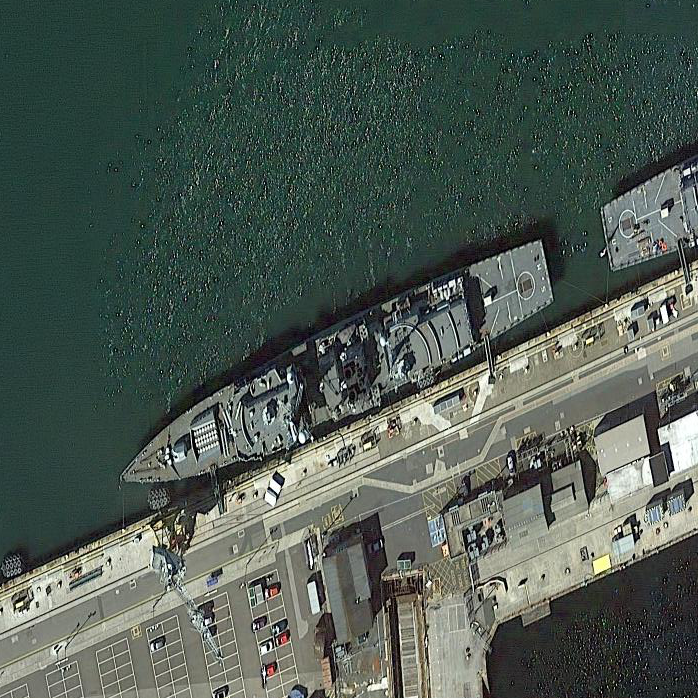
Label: destroyer